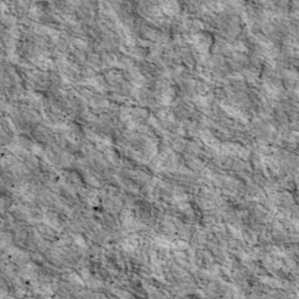
Label: non_frost